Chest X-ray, PA view. Patient: 50 years old, sex M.
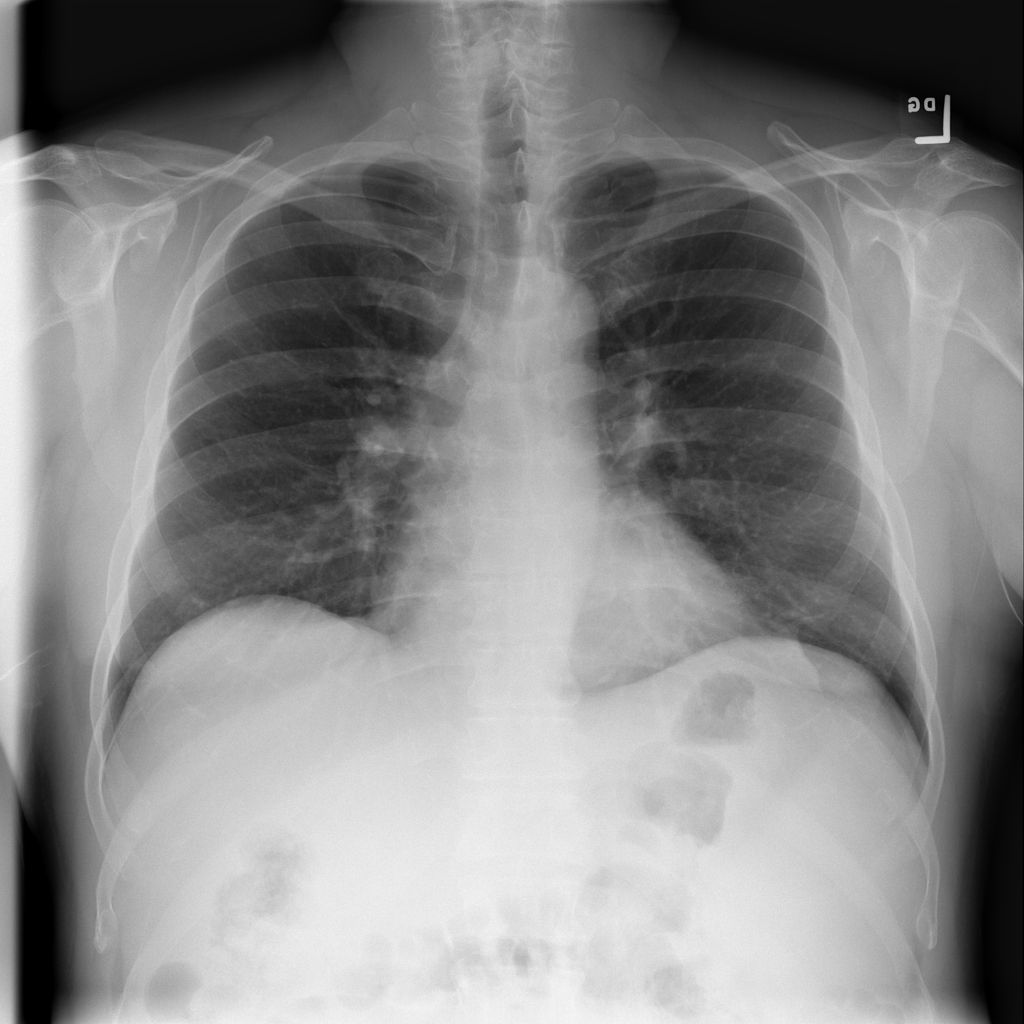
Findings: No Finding